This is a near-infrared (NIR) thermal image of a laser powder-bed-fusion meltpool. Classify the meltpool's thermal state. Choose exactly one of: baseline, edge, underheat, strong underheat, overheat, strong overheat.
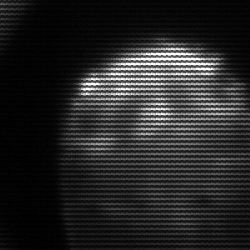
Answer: edge